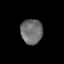
Tissue: lung
Cell type: Epithelial cells
Senescence score: 0.1896
Nuclear area (px): 535
Mean DAPI intensity: 110.464